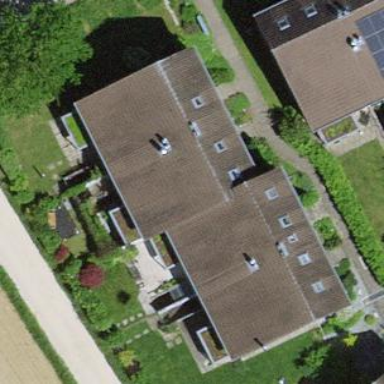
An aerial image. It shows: Simple and straightforward house.